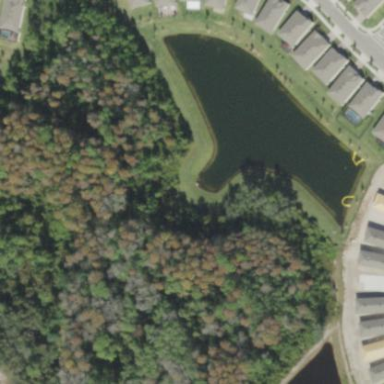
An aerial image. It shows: Pond with natural water.